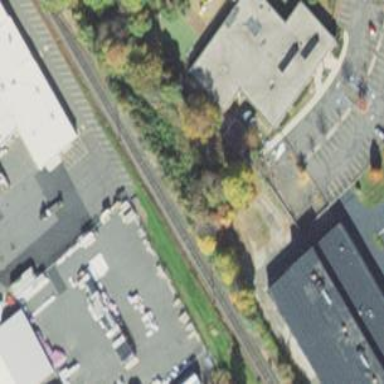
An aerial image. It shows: Railway spur service.